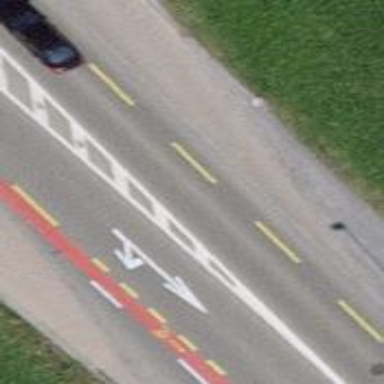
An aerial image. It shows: Primary highway with soft cycle lane made of asphalt.